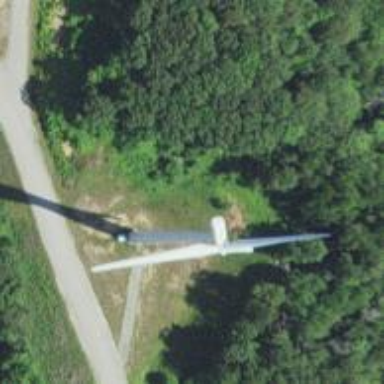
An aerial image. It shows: Wind generator powered by horizontal axis wind turbine.